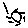
Label: sun